Question: I am trying to display Mandelbrot set fractal using c programming, openGL, glut on linux.
Here is my code. it only displays a dot in the center. not able to figure out where I am going wrong. any help?
'''
#include <GL/glut.h> // Header File For The GLUT Library
#include <math.h>
#include <complex.h>
int main (int argc, char *argv[])
{
int i, j, count;
float re_max=1.0, re_min=-2.0, im_max=1.0, im_min=-1.0 ; //aspect ratio 3/2
float real_delta = (re_max - re_min)/750;
float imag_delta = (im_max - im_min)/500;
double complex x = 0.0 + 0.0 * I;
double complex z = re_min + im_min * I;
double absolute_x;
glutInit(&argc, argv);
glutInitDisplayMode (GLUT_RGBA | GLUT_DEPTH);
glutInitWindowPosition(150,150);
glutInitWindowSize(750,500); // aspect ratio of 3/2
glutCreateWindow (argv[0]);
glClearColor (0.1, 0.2, 0.3, 0.0); // choosing the background color
glClear (GL_COLOR_BUFFER_BIT); // setting the color buffer to background color
glColor4f(0.5,0.7,0.3,0.0);
glPointSize(1);
for (i=0, z = re_min + im_min * I ; i<750; i++, z = (re_min + real_delta) + im_min * I)
{
for (j=0, z = creal(z) + im_min * I; j<500; j++, z = creal(z) + (im_min + imag_delta) * I)
{
count = 0;
x = 0 + 0*I;
while ((absolute_x = fabs(x))<=2.0 && count < 64)
{
x = (x * x) + z;
count++;
}
if (absolute_x <= 2.0){
glBegin(GL_POINTS);
glVertex2i(i,j);
glEnd();
}
}
}
glFlush();
glutMainLoop();
return (0);
}
'''
Since the coding issue is solved, I am editing this question with the 'correct working code' along with a beautiful picture of the resulting fractal :-)

here is the working code:
'''
#include <GL/glut.h> // Header File For The GLUT Library
#include <math.h>
#include <complex.h>
int main (int argc, char *argv[])
{
int i, j, count;
float re_max=1., re_min=-2.0, im_max=1.0, im_min=-1.0 ; //aspect ratio 3/2
float real_delta = (re_max - re_min)/750;
float imag_delta = (im_max - im_min)/500;
double complex x = 0.0 + 0.0 * I;
double complex z = re_min + im_min * I;
double absolute_x;
glutInit(&argc, argv);
glutInitDisplayMode (GLUT_RGBA | GLUT_DEPTH);
glutInitWindowPosition(150,150);
glutInitWindowSize(750,500); // aspect ratio of 3/2
glutCreateWindow (argv[0]);
glClearColor (0.5, 0.2, 0.3, 0.0); // choosing the background color
glClear (GL_COLOR_BUFFER_BIT); // setting the color buffer to background color
glColor4f(0.5,0.7,0.3,0.0);
glPointSize(1);
for (i=0, z = re_min + im_min * I ; i<750; i++, z = (creal(z) + real_delta) + im_min * I)
{
for (j=0, z = creal(z) + im_min * I; j<500; j++, z = creal(z) + (cimag(z) + imag_delta) * I)
{
count = 0;
x = 0 + 0*I;
while ((absolute_x = fabs(x))<=2.0 && count < 64)
{
x = (x * x) + z;
count++;
}
if (absolute_x <= 2.0){
glBegin(GL_POINTS);
glVertex2f(i / 750., j / 500.);;
glEnd();
}
}
}
glFlush();
glutMainLoop();
return (0);
}
'''
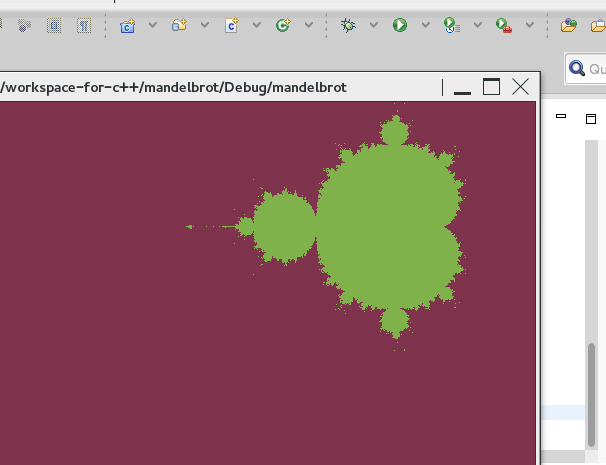
Answer: There're two major mistakes:
1. Your loops looks weird. The loop of i don't change z's value in each of it's iteration, and so is j. Suggestion: don't update z in the loop statement which would only make things complicated, instead calculate it directly in the loop body like this: for (i=0; i<750; i++)
{
for (j=0; j<500; j++)
{
z = re_min + real_delta * i + (im_min + imag_delta * j) * I;
/* other of your codes */
}
}
2. You're not using OpenGL the right way. By invoking glVertex2i(i, j); you're specifying the coordinates x=i and y=j, but the default viewport of OpenGL is (-1,1)x(-1,1). Here're two solutions you could use: Placing a glScalef after created the window to specify the scales on coordinates and don't change other part of your code: /* ... */
glutCreateWindow(argv[0]);
glScalef(1. / 750., 1. / 500., 1.);
/* ... */
Passing scaled coordinates: /* don't use this line of your code: */
/* glVertex2i(i, j); */
/* while use this line: */
glVertex2f(i / 750., j / 500.);